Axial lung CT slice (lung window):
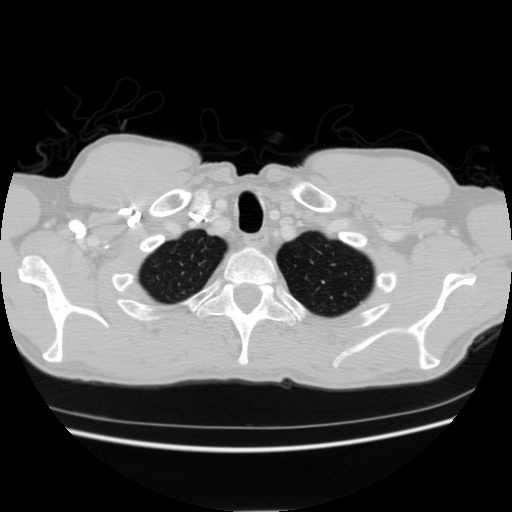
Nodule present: no